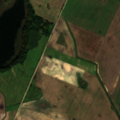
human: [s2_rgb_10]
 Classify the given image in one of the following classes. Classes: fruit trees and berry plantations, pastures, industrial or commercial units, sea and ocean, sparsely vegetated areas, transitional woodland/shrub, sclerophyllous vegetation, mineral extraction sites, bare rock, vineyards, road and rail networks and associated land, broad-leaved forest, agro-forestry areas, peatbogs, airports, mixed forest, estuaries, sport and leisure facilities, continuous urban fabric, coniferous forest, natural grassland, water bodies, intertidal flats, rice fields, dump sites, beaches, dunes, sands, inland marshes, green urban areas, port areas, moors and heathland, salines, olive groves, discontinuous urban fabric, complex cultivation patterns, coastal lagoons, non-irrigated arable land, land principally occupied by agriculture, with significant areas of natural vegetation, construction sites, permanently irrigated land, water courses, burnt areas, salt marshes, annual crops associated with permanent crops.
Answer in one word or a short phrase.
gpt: non-irrigated arable land, pastures, water bodies